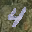
Label: 4